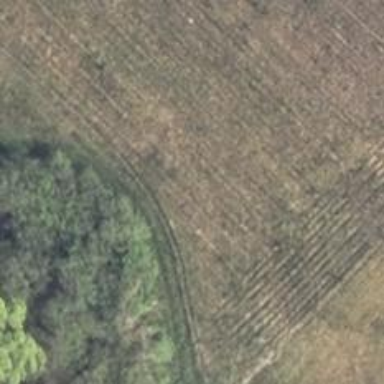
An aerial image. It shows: Grass track with grade5 track type.